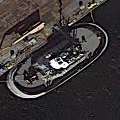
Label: civil